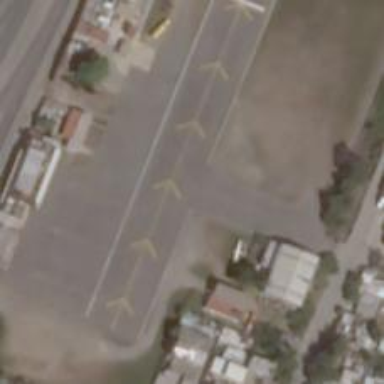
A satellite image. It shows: Image of taxiway at airport.